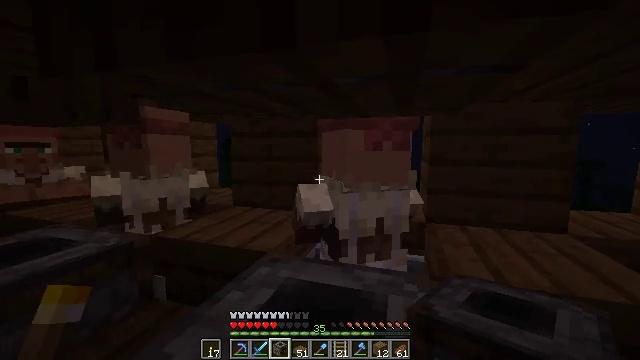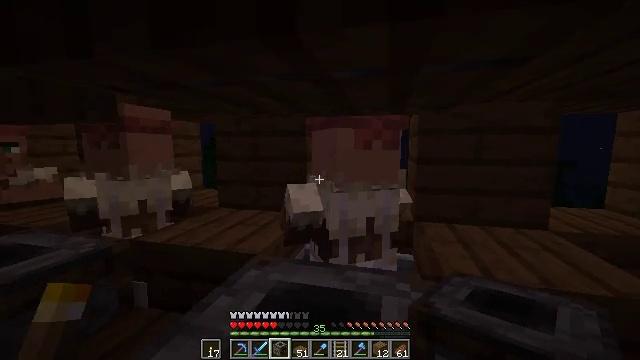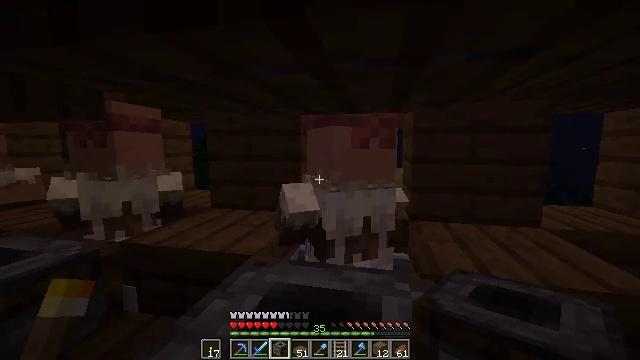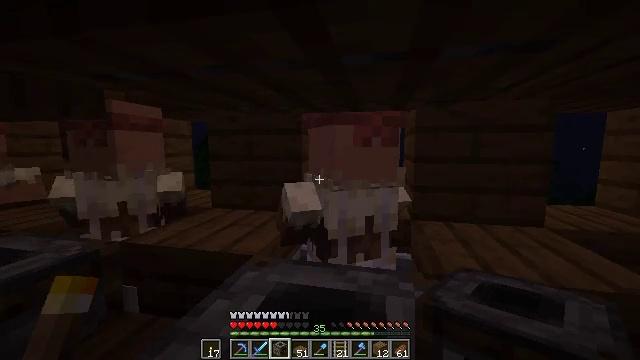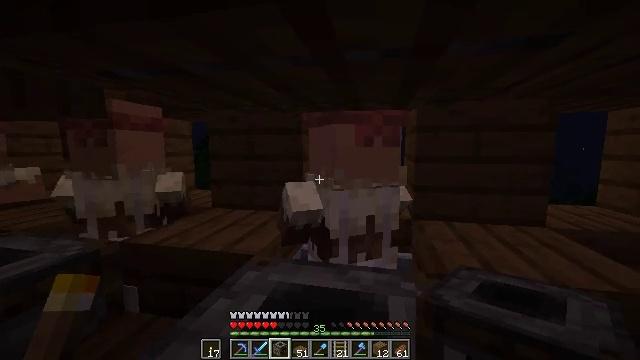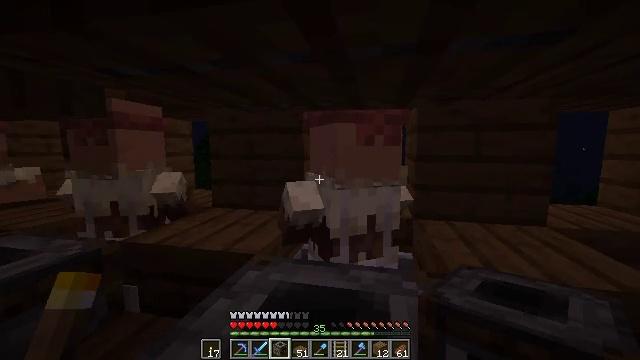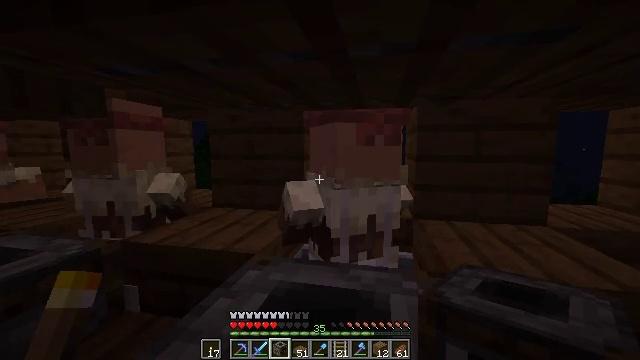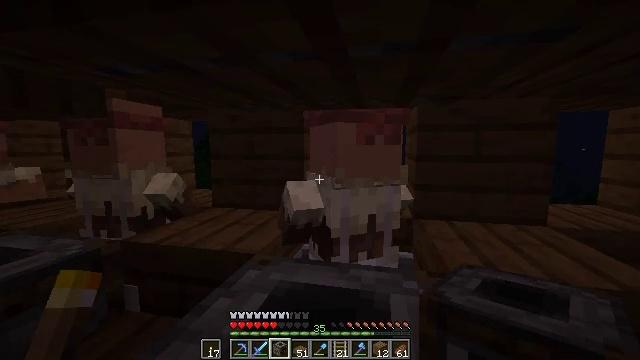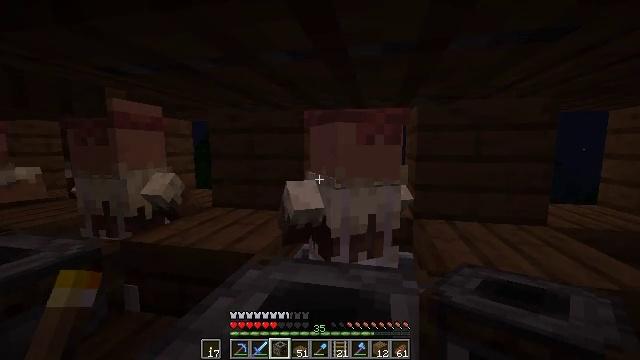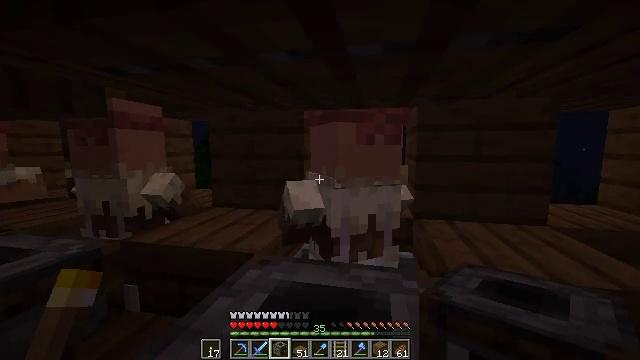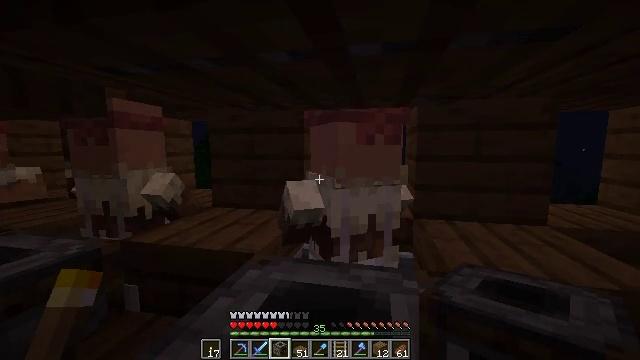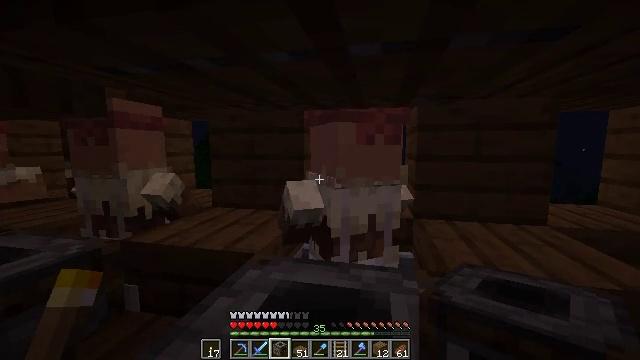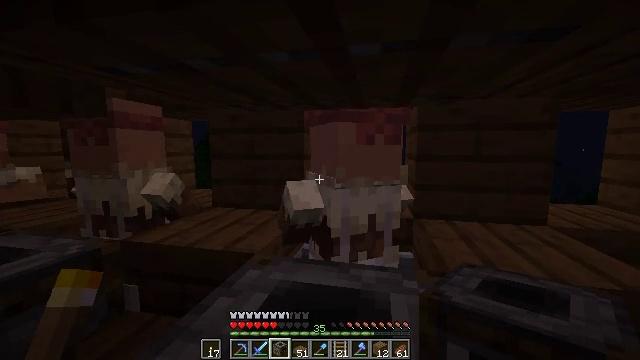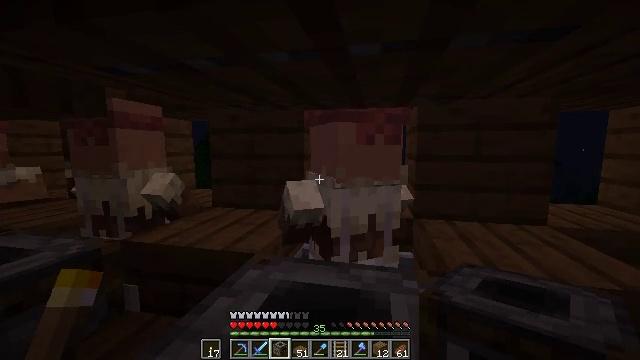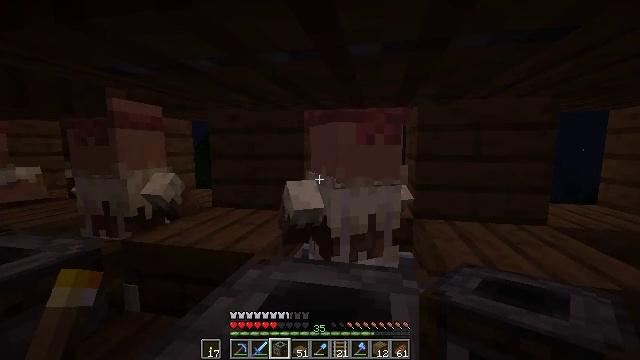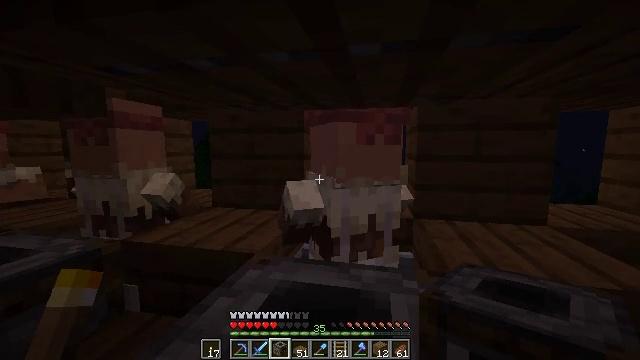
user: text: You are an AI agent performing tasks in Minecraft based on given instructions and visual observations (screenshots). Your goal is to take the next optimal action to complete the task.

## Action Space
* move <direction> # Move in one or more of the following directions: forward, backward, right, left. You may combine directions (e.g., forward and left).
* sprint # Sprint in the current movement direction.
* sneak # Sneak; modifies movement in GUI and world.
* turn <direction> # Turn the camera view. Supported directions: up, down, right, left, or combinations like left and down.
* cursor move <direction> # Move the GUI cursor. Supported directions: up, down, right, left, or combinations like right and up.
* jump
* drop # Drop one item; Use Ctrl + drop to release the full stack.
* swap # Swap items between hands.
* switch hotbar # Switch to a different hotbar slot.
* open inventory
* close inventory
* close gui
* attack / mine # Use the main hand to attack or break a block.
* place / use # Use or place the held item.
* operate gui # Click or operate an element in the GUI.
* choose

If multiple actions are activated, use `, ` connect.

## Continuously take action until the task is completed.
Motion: motion action
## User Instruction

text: Reclaim the smoker from the setup.
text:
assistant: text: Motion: turn right
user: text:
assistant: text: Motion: turn right
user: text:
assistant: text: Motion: no_op
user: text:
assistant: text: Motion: no_op
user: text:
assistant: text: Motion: no_op
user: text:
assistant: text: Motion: no_op
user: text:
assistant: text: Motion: no_op
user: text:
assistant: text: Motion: no_op
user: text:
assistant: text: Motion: no_op
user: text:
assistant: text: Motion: no_op
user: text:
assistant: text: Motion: no_op
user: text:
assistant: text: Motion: no_op
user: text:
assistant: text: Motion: no_op
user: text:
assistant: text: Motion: no_op
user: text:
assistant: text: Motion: no_op
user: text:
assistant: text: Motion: no_op
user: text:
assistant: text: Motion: no_op
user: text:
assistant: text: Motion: no_op
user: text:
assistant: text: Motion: no_op
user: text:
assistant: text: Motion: no_op
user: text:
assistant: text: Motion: no_op
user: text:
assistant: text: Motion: no_op
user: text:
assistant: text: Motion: no_op
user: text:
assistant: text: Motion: no_op
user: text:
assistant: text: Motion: no_op
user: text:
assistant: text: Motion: no_op
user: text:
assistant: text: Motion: no_op
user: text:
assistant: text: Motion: no_op
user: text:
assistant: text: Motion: no_op
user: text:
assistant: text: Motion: no_op